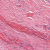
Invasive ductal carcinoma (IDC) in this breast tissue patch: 0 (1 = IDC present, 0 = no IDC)